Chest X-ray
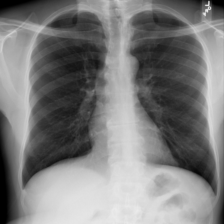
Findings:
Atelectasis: negative
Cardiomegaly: negative
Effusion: negative
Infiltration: negative
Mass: negative
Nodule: negative
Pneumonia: negative
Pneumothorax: negative
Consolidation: negative
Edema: negative
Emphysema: negative
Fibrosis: negative
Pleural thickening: negative
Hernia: negative